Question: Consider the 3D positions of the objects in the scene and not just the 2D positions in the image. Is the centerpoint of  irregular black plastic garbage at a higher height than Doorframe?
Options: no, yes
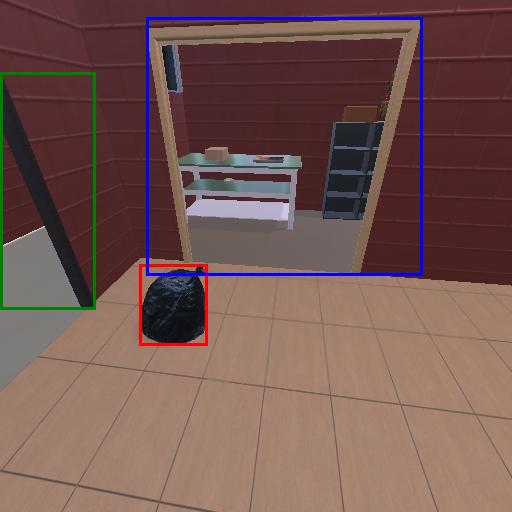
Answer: no